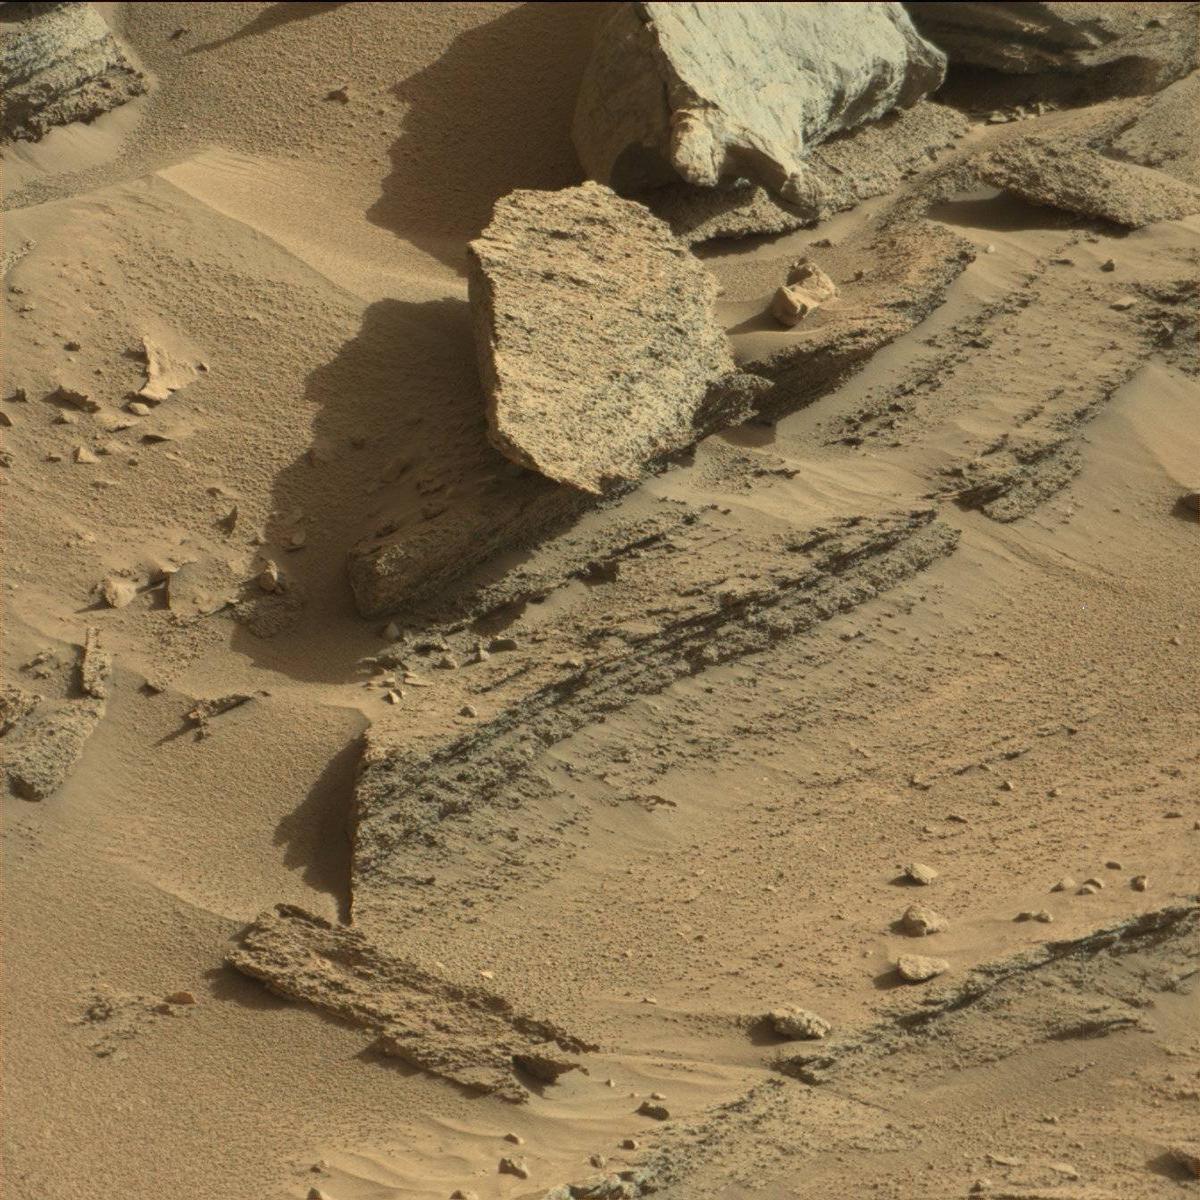
Terrain classes present: Bedrock, Rock, Sand / Soil